Field crop: tomato
Growth stage: 1
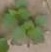
Species: solanum